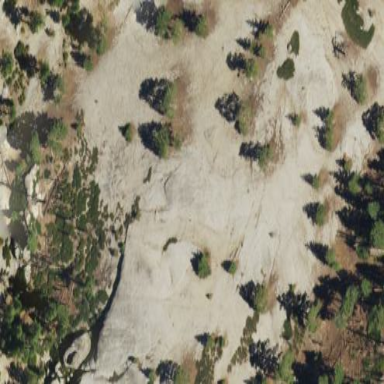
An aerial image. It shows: Landscape dominated by bare rock.